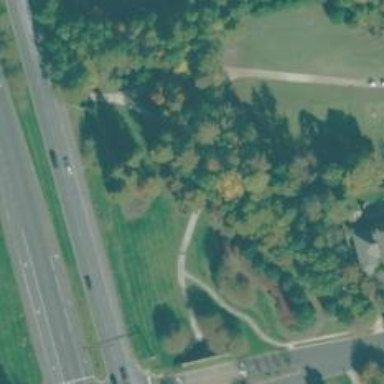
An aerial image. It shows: Service road designated as golf cart path.